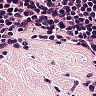
Metastatic tissue present: no